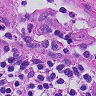
Metastatic tissue present: no